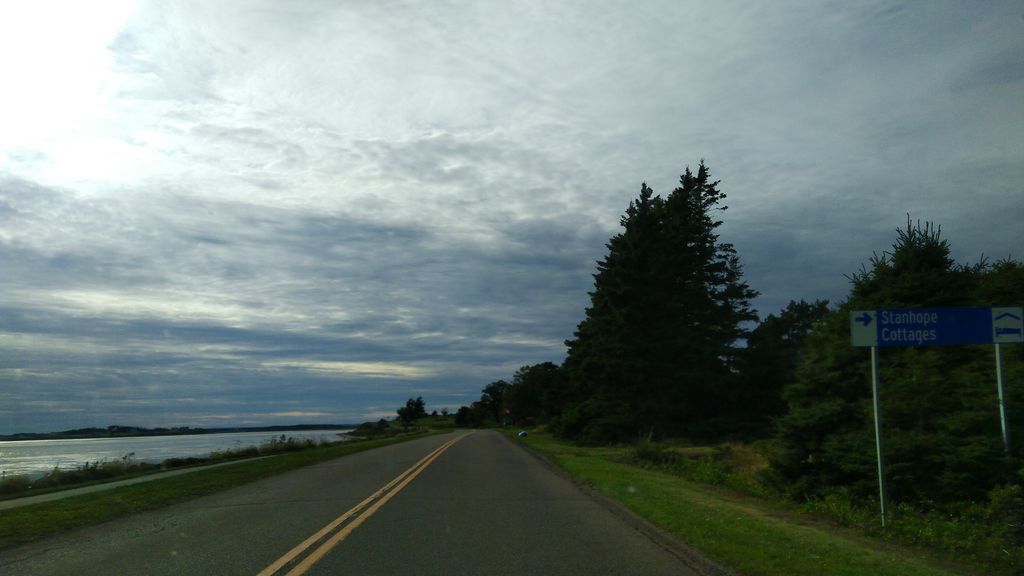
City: charlottetown